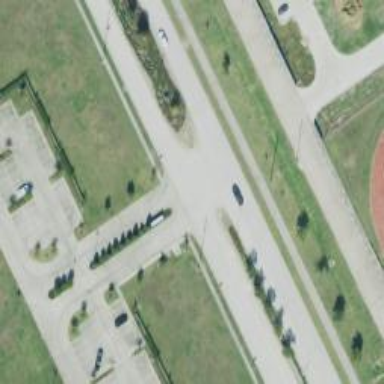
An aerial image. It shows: Secondary link road.